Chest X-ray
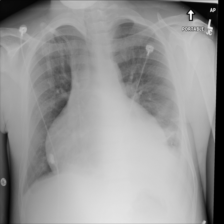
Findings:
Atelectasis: negative
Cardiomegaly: negative
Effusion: positive
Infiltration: positive
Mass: negative
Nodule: negative
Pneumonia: negative
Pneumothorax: negative
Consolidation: negative
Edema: negative
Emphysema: negative
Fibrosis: negative
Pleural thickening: negative
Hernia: negative